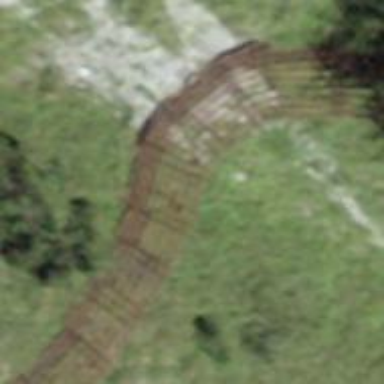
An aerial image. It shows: Fence designed for avalanche protection.